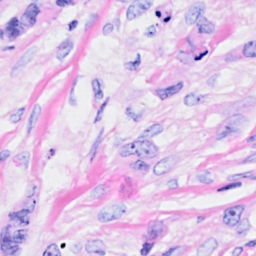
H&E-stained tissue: Breast